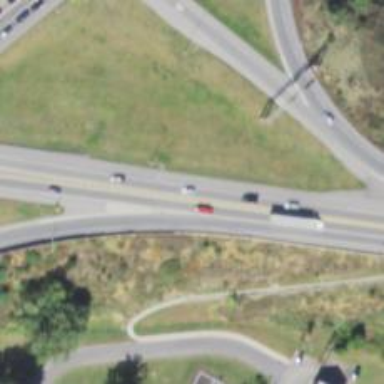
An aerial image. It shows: Trunk link road with asphalt surface.